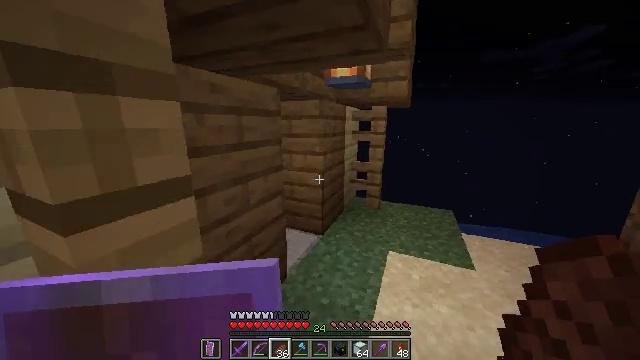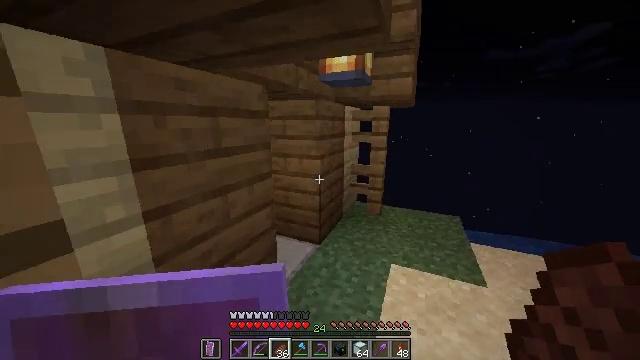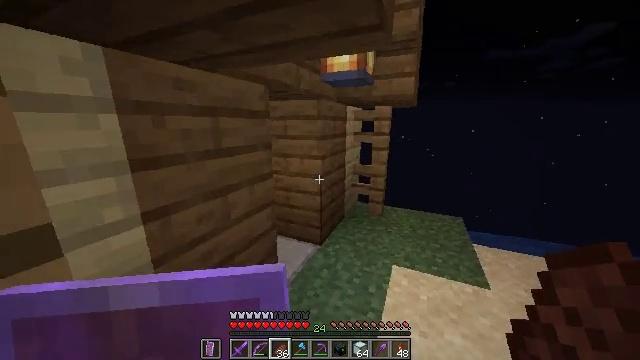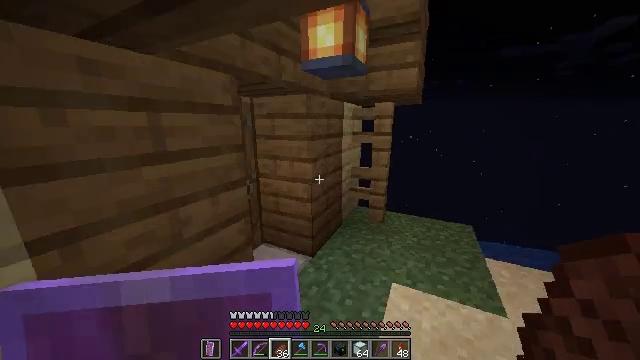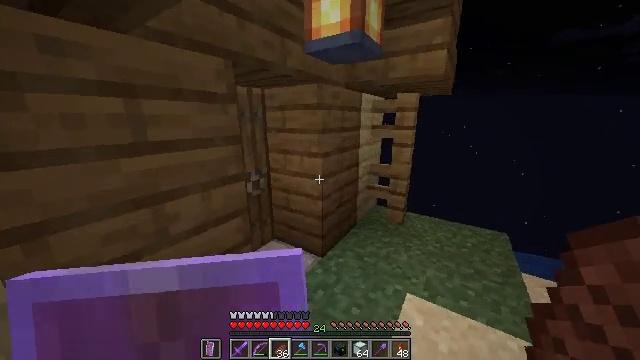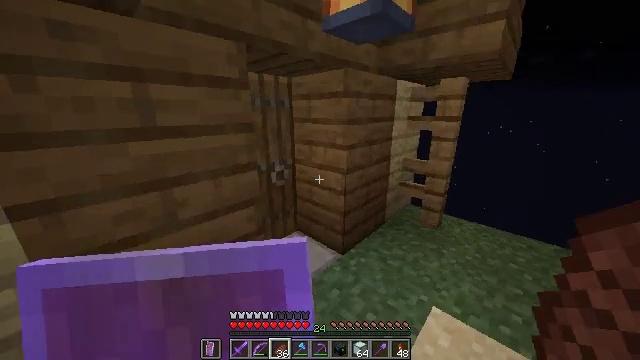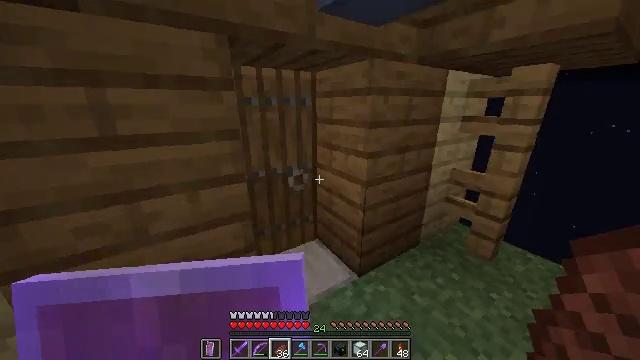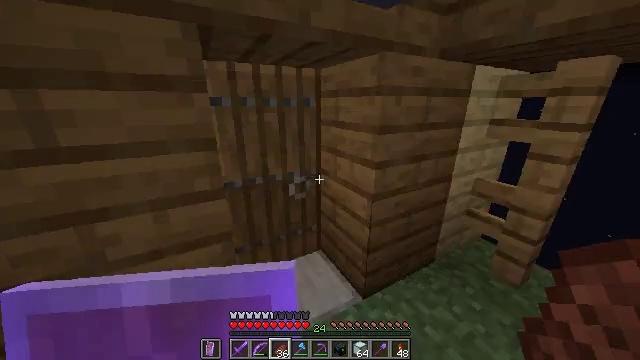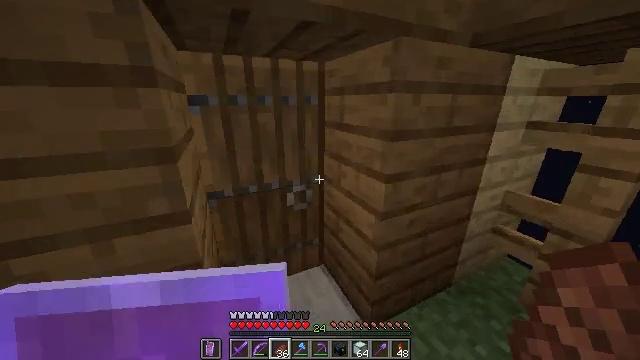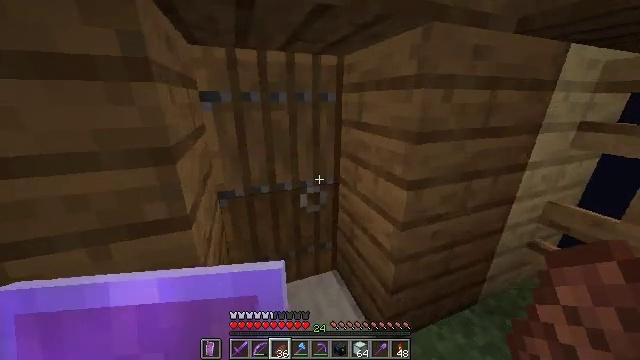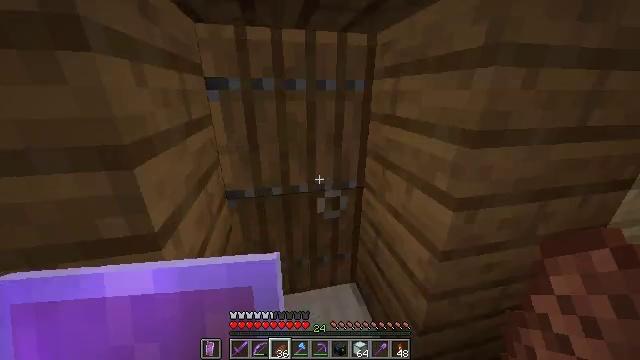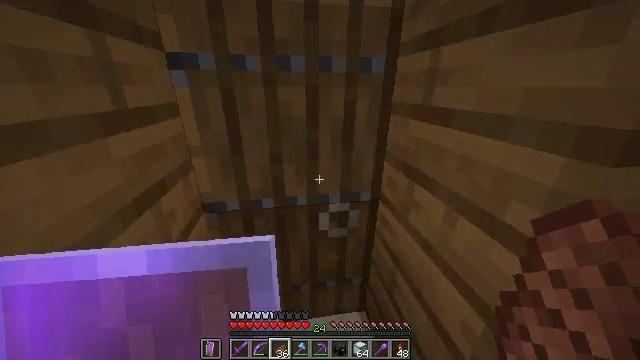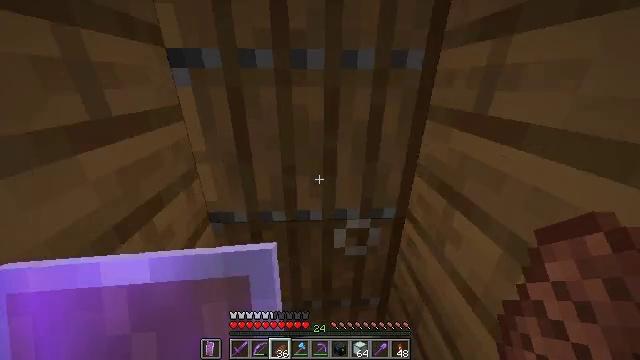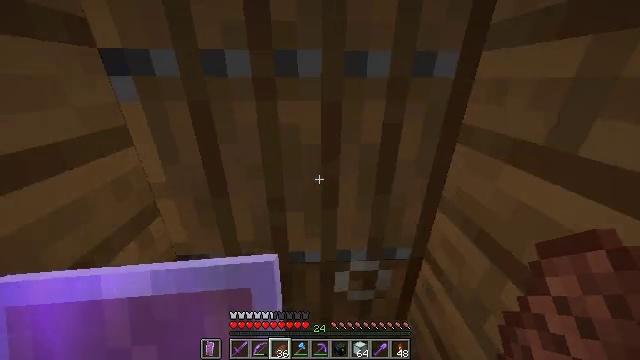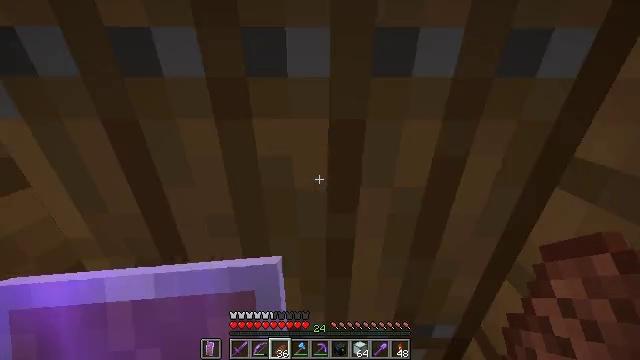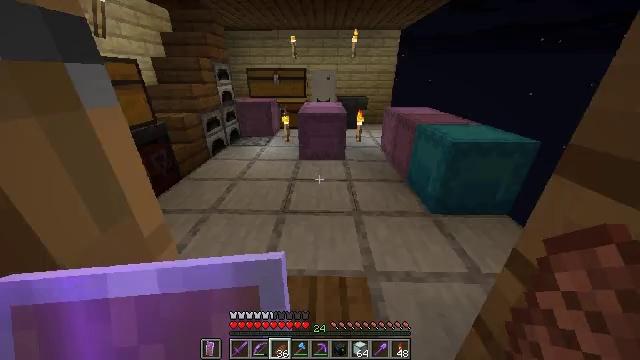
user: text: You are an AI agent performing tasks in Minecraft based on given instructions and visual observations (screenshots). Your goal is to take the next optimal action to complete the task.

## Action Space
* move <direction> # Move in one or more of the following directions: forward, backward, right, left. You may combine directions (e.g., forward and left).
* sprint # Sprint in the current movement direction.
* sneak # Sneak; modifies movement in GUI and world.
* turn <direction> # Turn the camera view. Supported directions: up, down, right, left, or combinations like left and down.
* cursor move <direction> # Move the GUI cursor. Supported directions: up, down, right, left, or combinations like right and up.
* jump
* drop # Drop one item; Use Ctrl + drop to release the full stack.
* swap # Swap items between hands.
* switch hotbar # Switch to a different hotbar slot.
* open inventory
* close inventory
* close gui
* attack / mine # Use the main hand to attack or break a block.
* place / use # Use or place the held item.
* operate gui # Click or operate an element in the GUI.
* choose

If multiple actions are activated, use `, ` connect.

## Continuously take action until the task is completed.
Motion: motion action
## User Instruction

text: Kill mobs.
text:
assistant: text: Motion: move forward and move right, sprint
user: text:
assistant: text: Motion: move forward and move right, sprint
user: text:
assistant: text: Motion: move forward and move right, sprint, turn left
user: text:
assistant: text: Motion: move forward and move right, sprint, turn left and down
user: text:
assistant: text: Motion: move forward and move right, sprint, turn left and down
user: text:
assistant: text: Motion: move forward, sprint, turn left and down
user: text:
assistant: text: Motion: move forward, sprint, turn left
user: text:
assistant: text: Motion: move forward, sprint, turn left
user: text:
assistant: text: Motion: move forward, sprint, turn left
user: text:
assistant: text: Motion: move forward, sprint, turn left and down
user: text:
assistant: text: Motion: move forward, sprint, turn left and down
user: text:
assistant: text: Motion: move forward, sprint, turn left and down
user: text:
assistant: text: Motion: move forward, sprint
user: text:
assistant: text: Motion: move forward, sprint, turn left
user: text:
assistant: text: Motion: move forward, sprint, turn left, use / place
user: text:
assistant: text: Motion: move forward, sprint, use / place
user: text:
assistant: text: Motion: move forward, sprint, use / place
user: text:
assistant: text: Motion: move forward, sprint
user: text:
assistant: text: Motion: move forward, sprint
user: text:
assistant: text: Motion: move forward, sprint
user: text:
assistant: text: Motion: move forward, sprint
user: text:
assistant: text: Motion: move forward, sprint
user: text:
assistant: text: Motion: move forward, sprint
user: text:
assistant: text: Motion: move forward, sprint, turn right
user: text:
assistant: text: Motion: move forward, sprint, turn right and up
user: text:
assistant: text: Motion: move forward, sprint, turn right
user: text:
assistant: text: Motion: move forward, sprint
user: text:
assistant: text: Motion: move forward, sprint, turn right
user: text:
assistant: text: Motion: move forward, sprint
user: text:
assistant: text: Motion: move forward, sprint